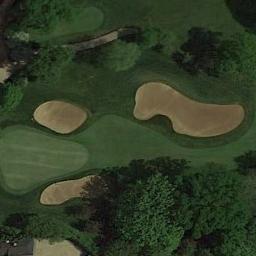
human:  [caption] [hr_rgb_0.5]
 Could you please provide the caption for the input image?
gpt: The golf course has two putting greens, Some barrier trees and sandpits and some barrier trees are on both sides of the fairways .

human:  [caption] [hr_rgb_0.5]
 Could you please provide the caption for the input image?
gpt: There are five bunkers in this area, Two winding paths and a small river .

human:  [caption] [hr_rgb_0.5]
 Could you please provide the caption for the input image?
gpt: There are a few bunkers and a few paths on the large green lawn on the golf course and many trees .

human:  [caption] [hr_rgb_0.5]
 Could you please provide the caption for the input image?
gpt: A lot of  trees are near the golf course .

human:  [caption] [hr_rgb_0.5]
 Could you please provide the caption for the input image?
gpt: There are four bunkers and some green trees on the golf course .